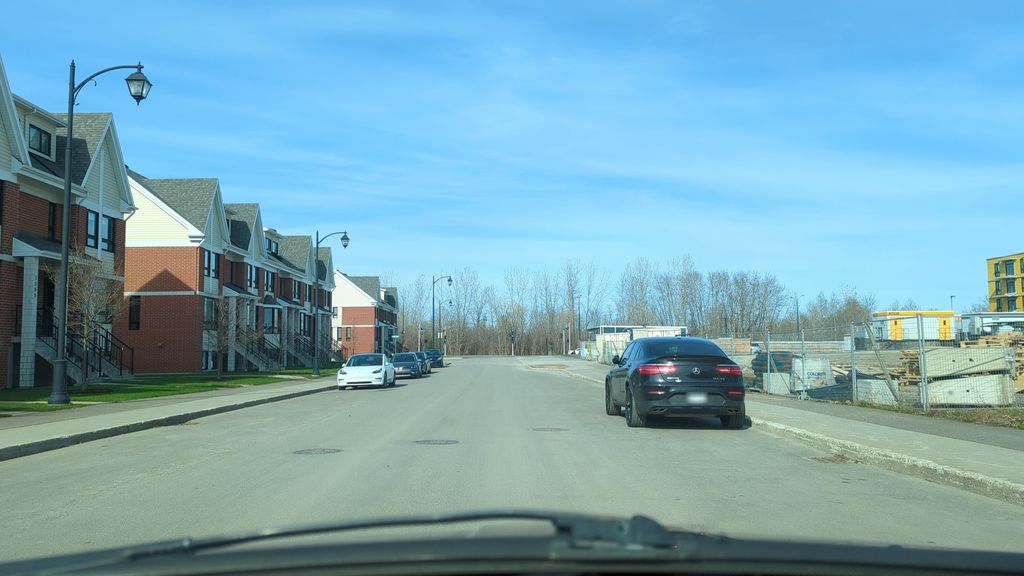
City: quebec_city